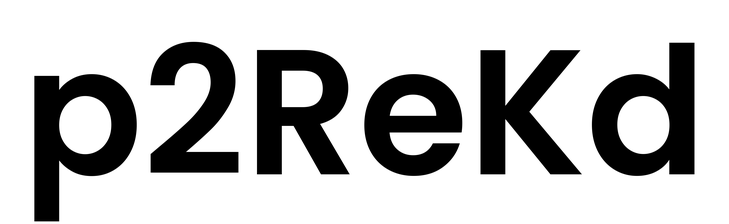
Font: Poppins-SemiBold